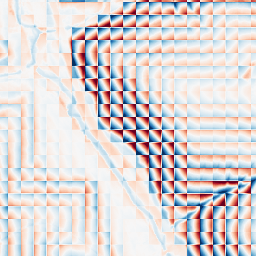
Category: wavelet
Decomposition family: wavelet_biorthogonal
Decomposition parameters: wavelet: bior1.3
level: 4
Upsampling method: bspline
Upsampling parameters: scale: 2
Upsampling scale: 2